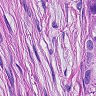
Metastatic tissue present: yes